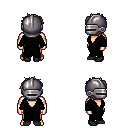
a pixel art fantasy rpg character, male body template, human, light skin, gray robe, magenta pants, blonde bedhead hairstyle, metal helm, black shoes, four views (front, back, left, right), 2x2 character sprite sheet, small pixel art, hard edges, no anti-aliasing